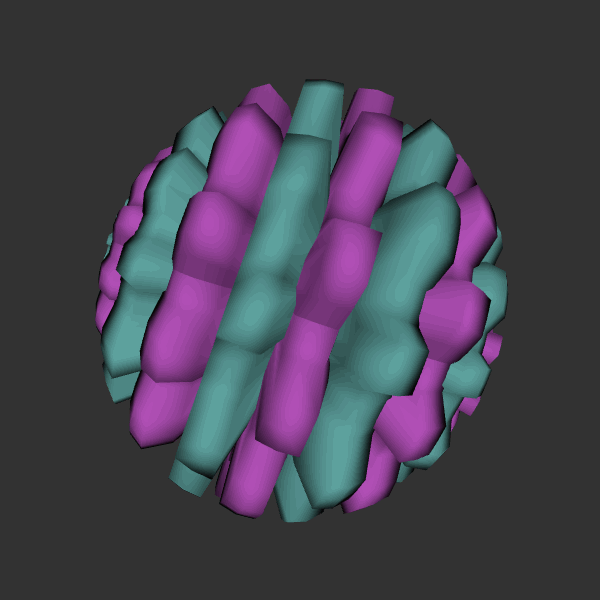
Background: dark